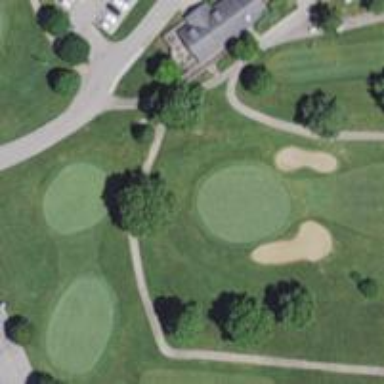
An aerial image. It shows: Golf cartpath that is also road path.